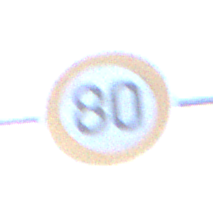
Verkehrszeichen: Geschwindigkeit80
Umgebung: Outdoor, Suburban
Tageszeit: SunriseSunset
Wetter: PartlyCloudy
Licht: Natural
Jahreszeit: NotSpecified
Kontrast: LowContrast